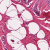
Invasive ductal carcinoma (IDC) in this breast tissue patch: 0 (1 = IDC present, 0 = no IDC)